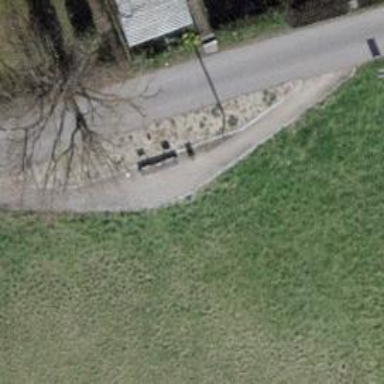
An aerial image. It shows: Bench for seating.